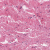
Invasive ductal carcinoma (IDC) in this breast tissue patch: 0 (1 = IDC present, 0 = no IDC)